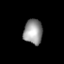
Tissue: lung
Cell type: Others
Senescence score: 0.5511
Nuclear area (px): 458
Mean DAPI intensity: 150.066